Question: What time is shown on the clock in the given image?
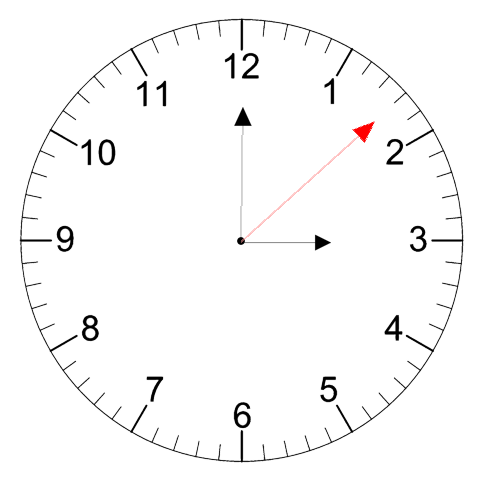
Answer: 03:00:08